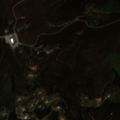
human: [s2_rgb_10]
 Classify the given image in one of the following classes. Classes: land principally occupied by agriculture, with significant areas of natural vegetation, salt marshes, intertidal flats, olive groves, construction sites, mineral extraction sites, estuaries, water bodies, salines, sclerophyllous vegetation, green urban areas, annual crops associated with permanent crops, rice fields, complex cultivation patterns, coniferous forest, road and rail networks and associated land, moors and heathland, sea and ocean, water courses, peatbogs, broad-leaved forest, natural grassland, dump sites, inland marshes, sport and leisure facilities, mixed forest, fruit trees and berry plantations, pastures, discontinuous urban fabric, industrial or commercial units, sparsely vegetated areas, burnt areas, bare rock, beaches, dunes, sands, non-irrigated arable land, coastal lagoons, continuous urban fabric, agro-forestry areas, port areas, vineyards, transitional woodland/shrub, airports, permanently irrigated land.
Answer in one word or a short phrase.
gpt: land principally occupied by agriculture, with significant areas of natural vegetation, broad-leaved forest, sclerophyllous vegetation